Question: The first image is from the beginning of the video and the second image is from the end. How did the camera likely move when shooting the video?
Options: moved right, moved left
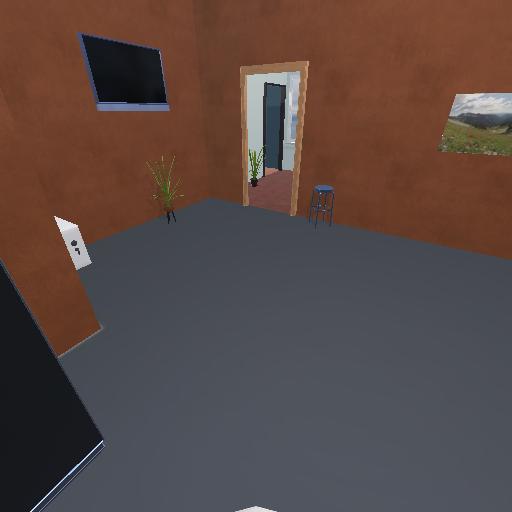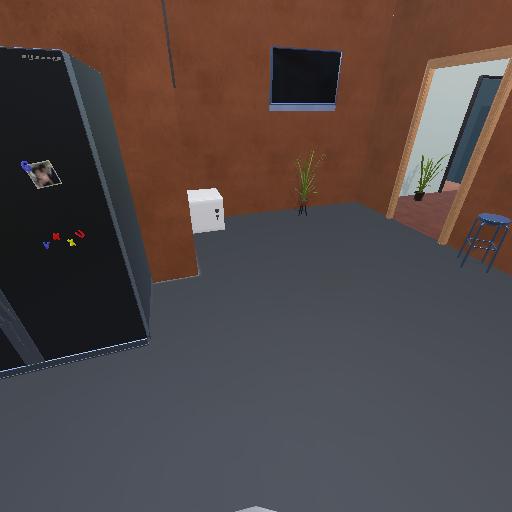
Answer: moved right